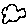
Label: cloud